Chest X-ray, PA view. Patient: 51 years old, sex F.
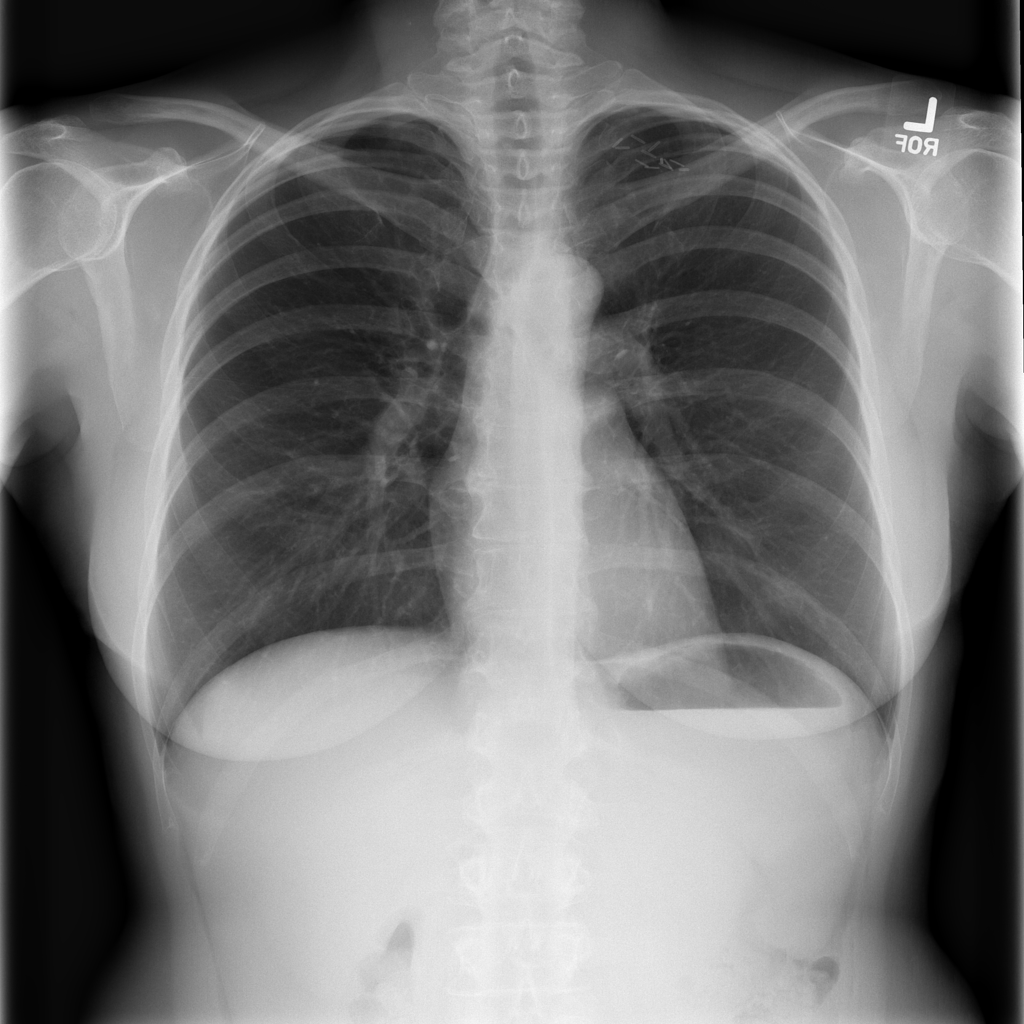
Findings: No Finding